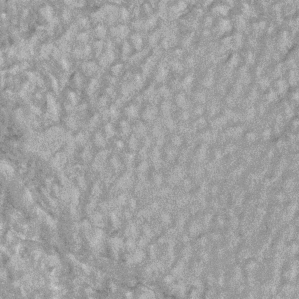
Label: frost